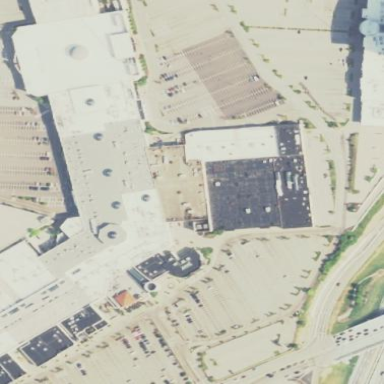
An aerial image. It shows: Retail area that is mall.